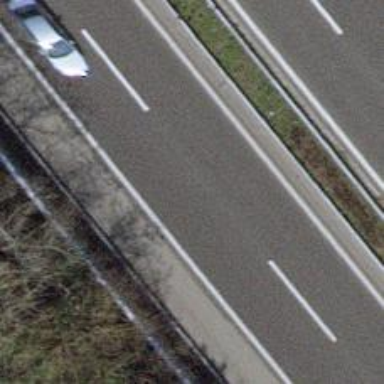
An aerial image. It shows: Asphalt motorway.